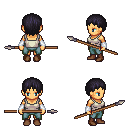
a pixel art fantasy rpg character, female body template, human, tanned skin, white pirate shirt, teal pants, raven plain hairstyle, white cloth bracers, brown shoes, spear, four views (front, back, left, right), 2x2 character sprite sheet, small pixel art, hard edges, no anti-aliasing